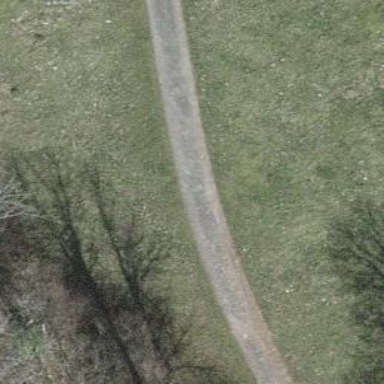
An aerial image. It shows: Unpaved service road.